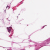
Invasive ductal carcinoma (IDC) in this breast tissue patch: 0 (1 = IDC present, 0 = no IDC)